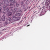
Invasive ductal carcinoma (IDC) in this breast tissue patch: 0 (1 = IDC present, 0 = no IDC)